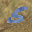
Label: 5